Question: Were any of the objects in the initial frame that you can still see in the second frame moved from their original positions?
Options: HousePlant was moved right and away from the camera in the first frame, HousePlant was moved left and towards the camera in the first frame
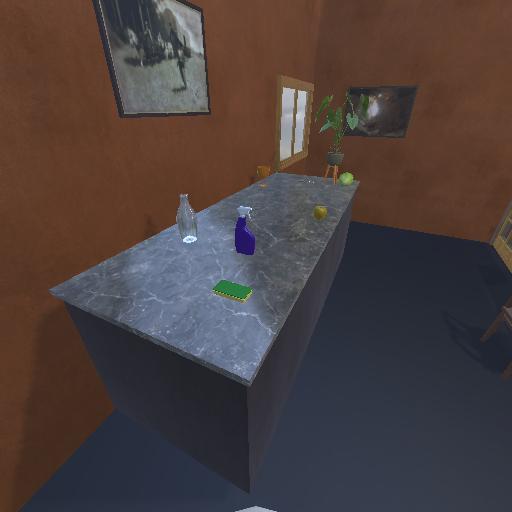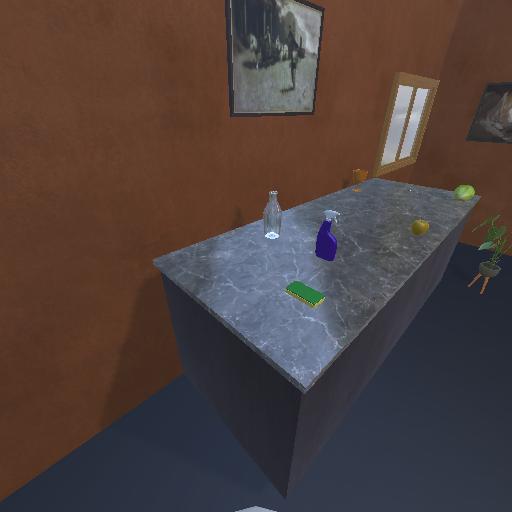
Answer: HousePlant was moved right and away from the camera in the first frame